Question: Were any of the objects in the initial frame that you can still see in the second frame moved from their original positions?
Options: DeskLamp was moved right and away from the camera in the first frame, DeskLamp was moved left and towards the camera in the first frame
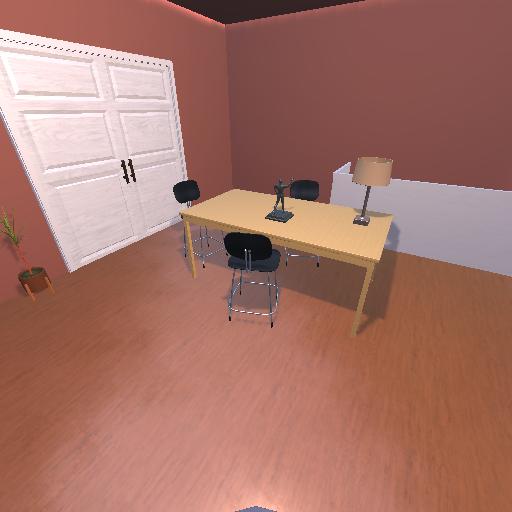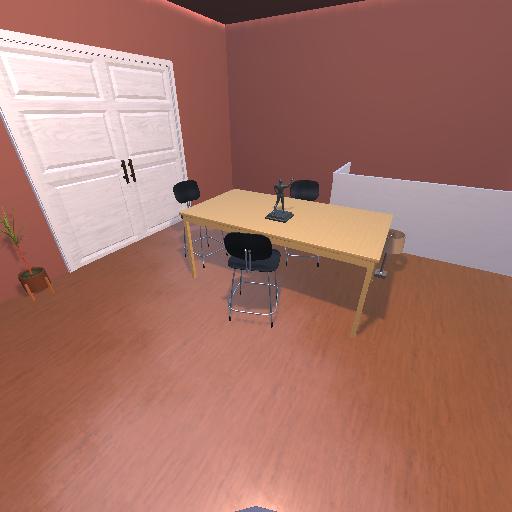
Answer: DeskLamp was moved right and away from the camera in the first frame